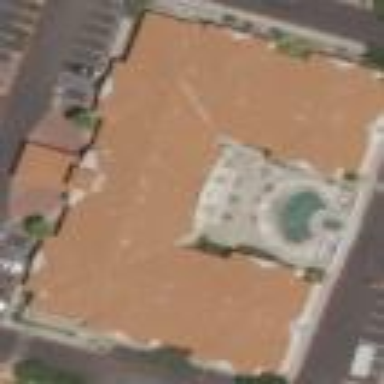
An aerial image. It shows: Hotel building.